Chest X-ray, AP view. Patient: 26 years old, sex M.
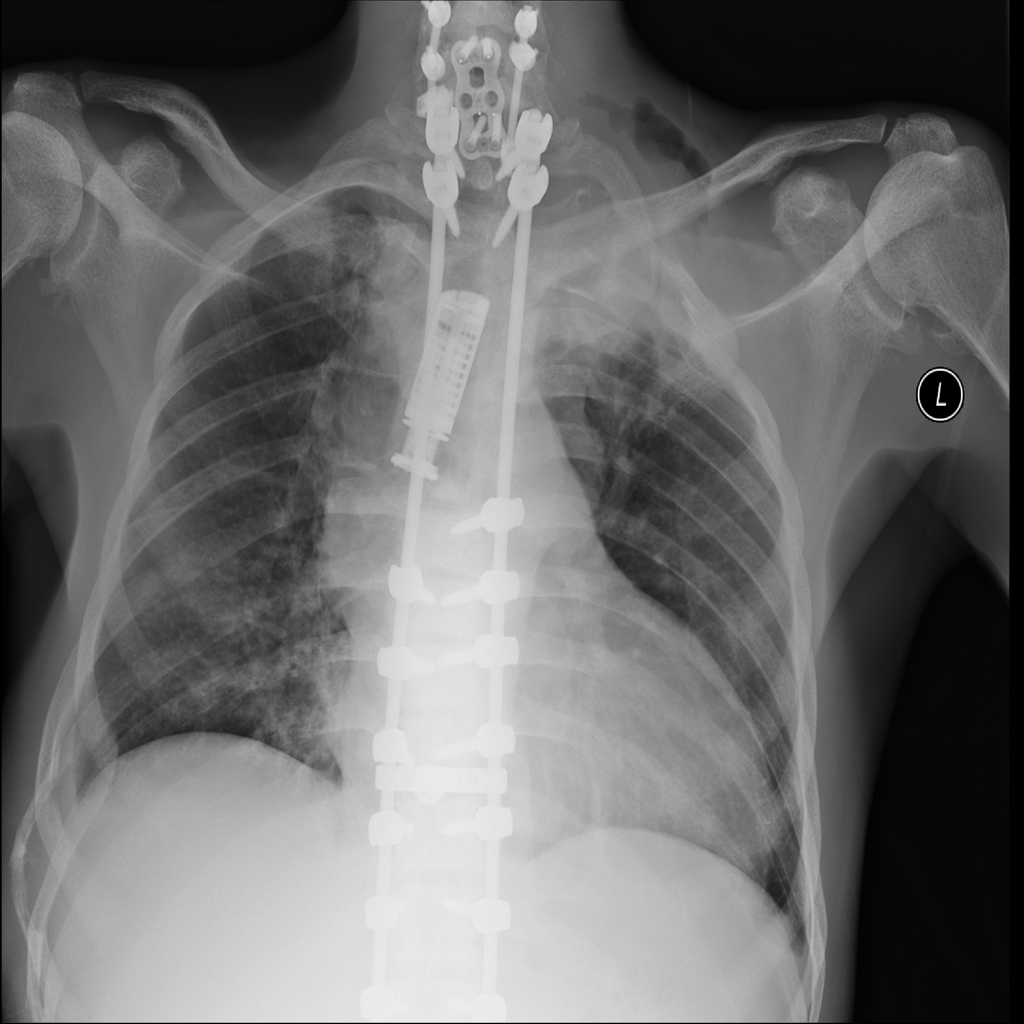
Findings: Mass, Pneumonia